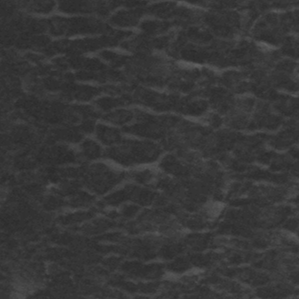
Label: frost